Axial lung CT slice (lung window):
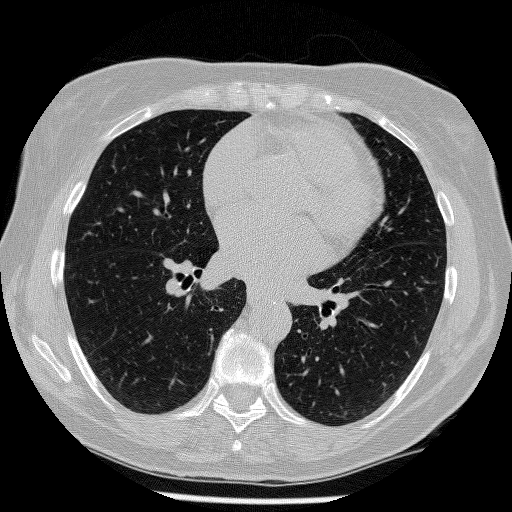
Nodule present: no